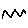
Label: zigzag